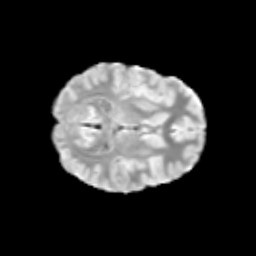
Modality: T2w
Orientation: axial
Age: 11
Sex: female
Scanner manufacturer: siemens
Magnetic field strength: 3 T
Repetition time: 3.8 s
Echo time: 0.07 s